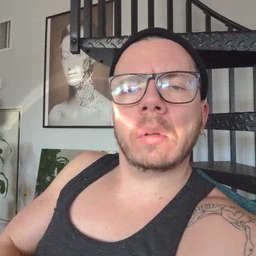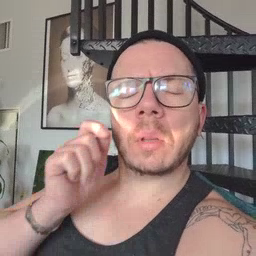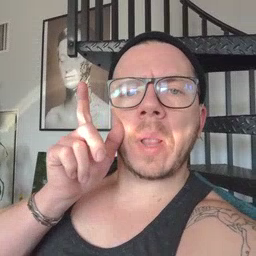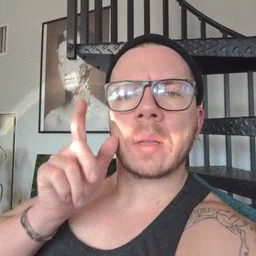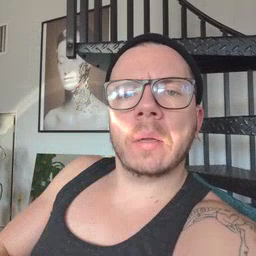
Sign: awake